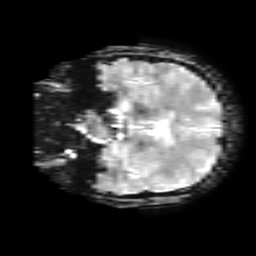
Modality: T2starw
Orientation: coronal
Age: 30
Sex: female
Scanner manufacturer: ge
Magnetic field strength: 3 T
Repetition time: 0.65 s
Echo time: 0.02 s